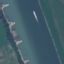
Label: River